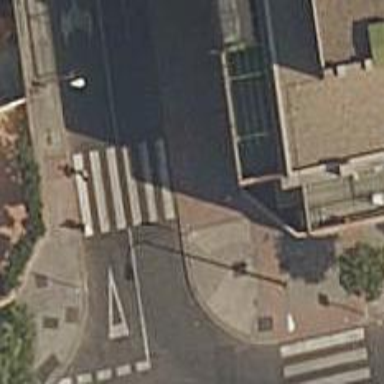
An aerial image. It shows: Uncontrolled crossing on the road.